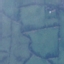
Land use / land cover: Pasture